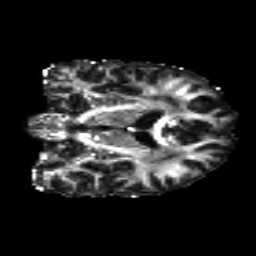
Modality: FA
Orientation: coronal
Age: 34
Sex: male
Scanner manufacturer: siemens
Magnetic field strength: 3 T
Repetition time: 8.8 s
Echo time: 0.085 s